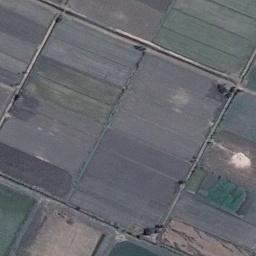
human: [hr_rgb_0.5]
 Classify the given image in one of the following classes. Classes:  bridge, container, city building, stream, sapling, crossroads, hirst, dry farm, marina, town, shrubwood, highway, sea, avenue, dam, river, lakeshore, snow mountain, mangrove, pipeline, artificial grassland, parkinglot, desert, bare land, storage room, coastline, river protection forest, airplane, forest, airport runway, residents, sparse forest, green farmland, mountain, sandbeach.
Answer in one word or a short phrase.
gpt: green farmland